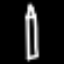
Label: pencil